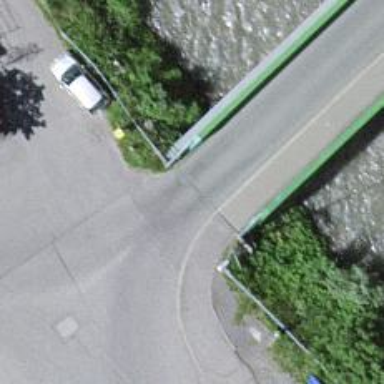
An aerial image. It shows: Tertiary road on bridge with asphalt surface.